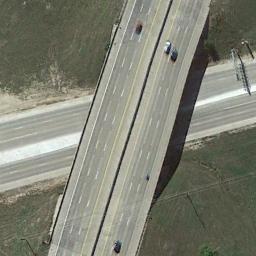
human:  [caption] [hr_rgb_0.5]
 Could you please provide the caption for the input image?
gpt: The overpass is next to the grass with some cars .

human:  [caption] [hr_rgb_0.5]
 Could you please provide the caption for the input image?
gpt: The cross-line overpass is over the road on the lawn .

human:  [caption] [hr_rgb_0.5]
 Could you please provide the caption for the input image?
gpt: Below this overpass is a four-lane highway .

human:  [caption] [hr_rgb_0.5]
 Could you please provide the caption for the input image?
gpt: There are several cars on the overpass .

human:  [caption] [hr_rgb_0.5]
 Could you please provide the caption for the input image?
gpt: There are green meadows around the overpass .